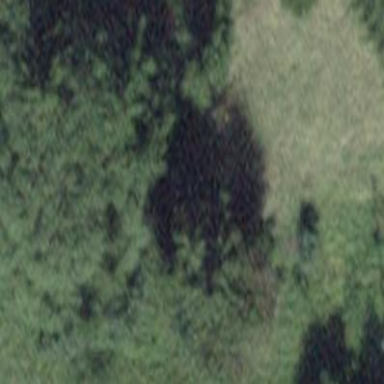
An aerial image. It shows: Forest area.